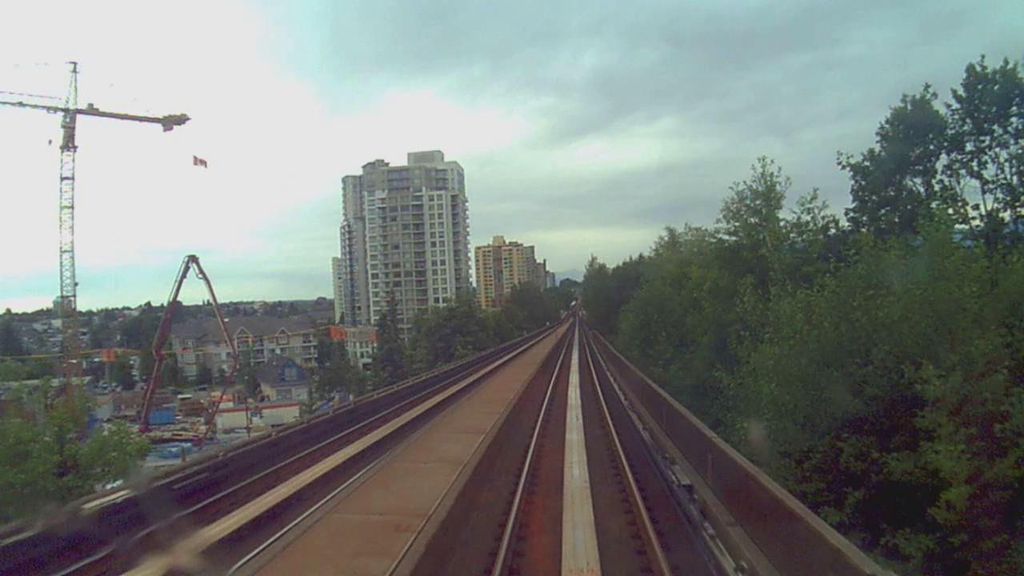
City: vancouver